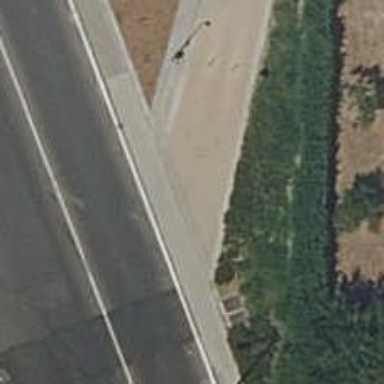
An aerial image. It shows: Concrete cycleway.